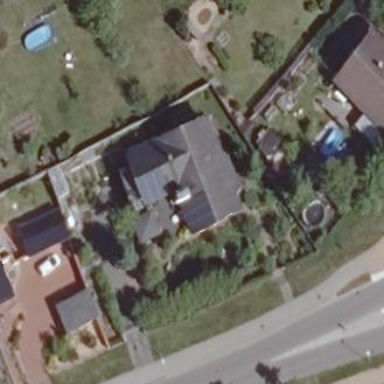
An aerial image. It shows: Detached building.